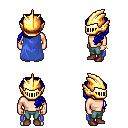
a pixel art fantasy rpg character, male body template, human, light skin, blue cape, teal pants, blue princess hairstyle, gold helm, bracelets, brown shoes, four views (front, back, left, right), 2x2 character sprite sheet, small pixel art, hard edges, no anti-aliasing